Field crop: maize
Growth stage: 2
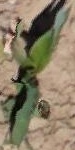
Species: maize